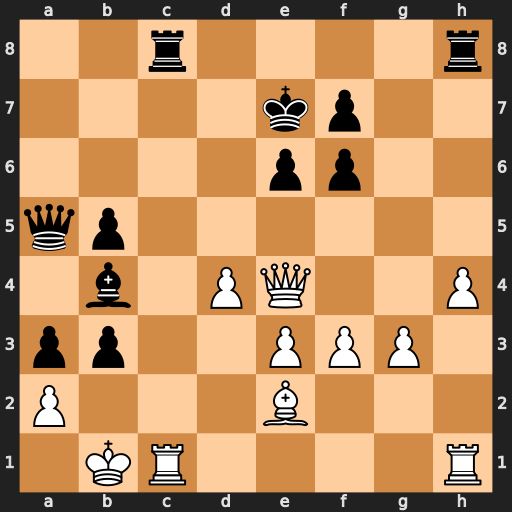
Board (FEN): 2r4r/4kp2/4pp2/qp6/1b1PQ2P/pp2PPP1/P3B3/1KR4R
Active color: w
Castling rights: -
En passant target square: -
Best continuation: Qb7+ Kd6 Rxc8 Rxc8 Qxc8